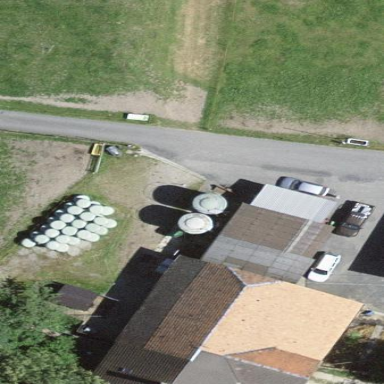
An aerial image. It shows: Farm building.